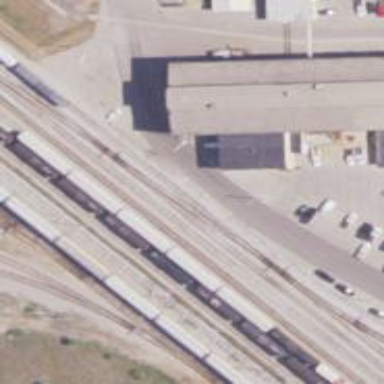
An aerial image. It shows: Rail spur service.